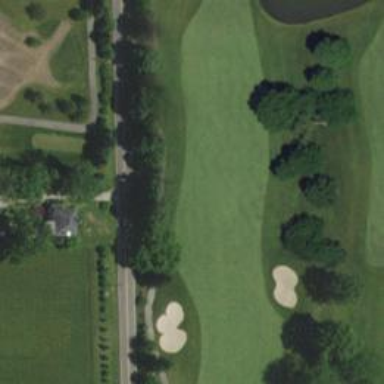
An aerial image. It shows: Golf hole.